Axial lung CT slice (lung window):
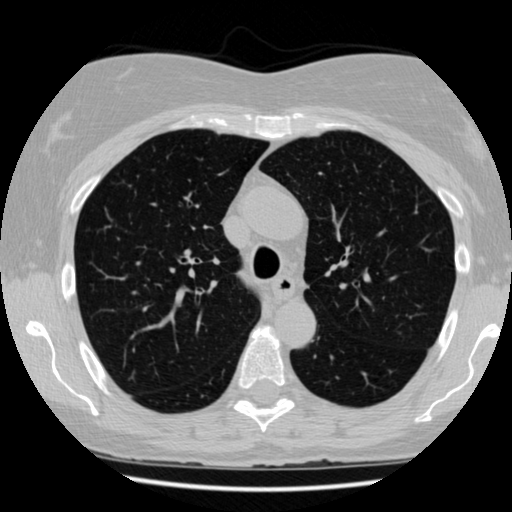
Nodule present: no